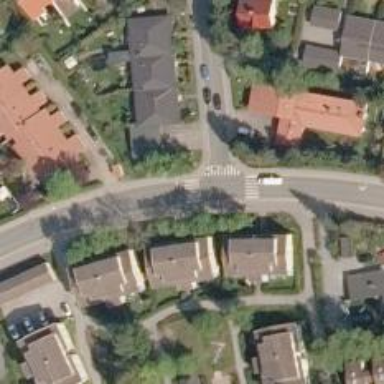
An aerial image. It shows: Uncontrolled road crossing.